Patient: sex F, age 60
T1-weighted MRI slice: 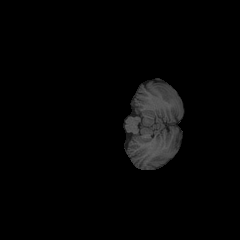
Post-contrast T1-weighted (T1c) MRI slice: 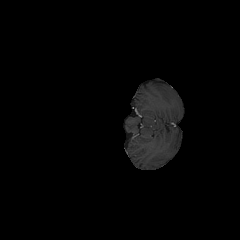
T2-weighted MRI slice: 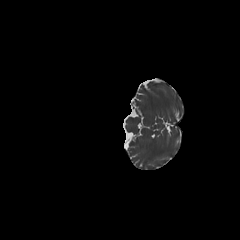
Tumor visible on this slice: no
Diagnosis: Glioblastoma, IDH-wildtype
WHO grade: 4